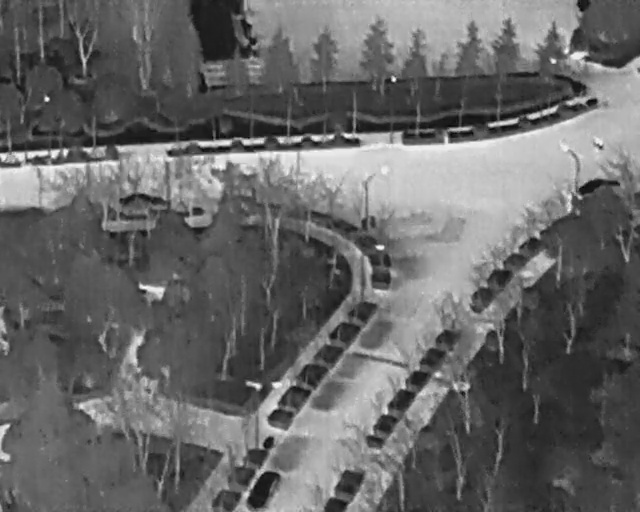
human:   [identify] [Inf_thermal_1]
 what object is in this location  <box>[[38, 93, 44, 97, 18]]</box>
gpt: <ref>1 medium car at the bottom</ref>

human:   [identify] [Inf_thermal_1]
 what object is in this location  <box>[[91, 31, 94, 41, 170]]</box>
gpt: <ref>1 medium car at the right</ref>